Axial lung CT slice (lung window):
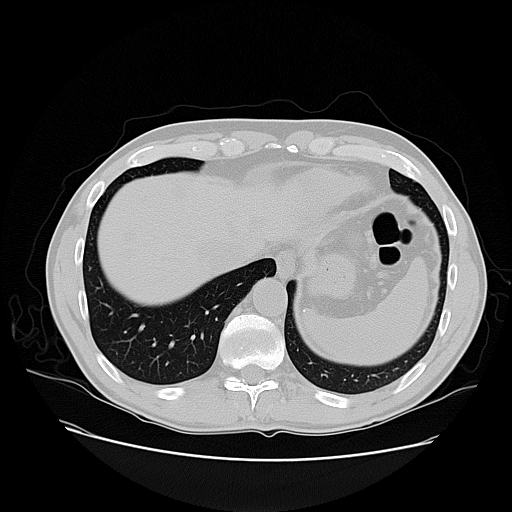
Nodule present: no